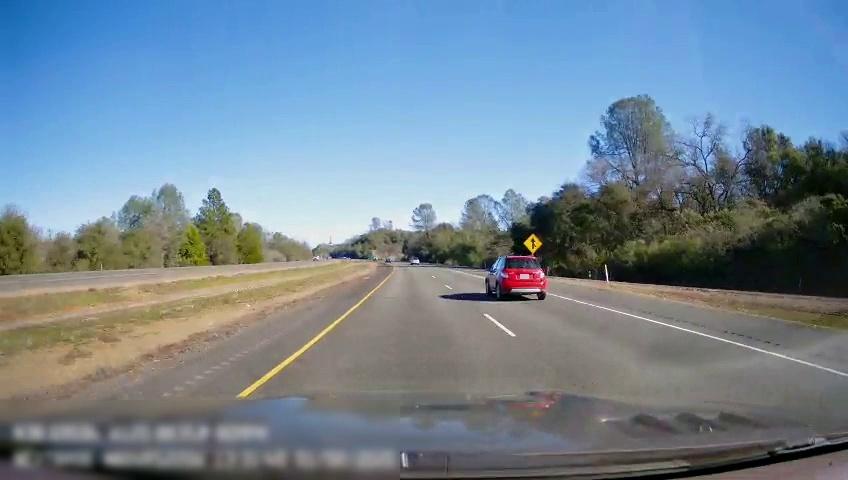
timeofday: Day
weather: Sunny
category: Drivable Space
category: Drivable Space
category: Vehicles | Car
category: Vehicles | SUV
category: Lanes | Current Lane
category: Lanes | Current Lane
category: Lanes | Alternate Lane
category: Traffic | Signs